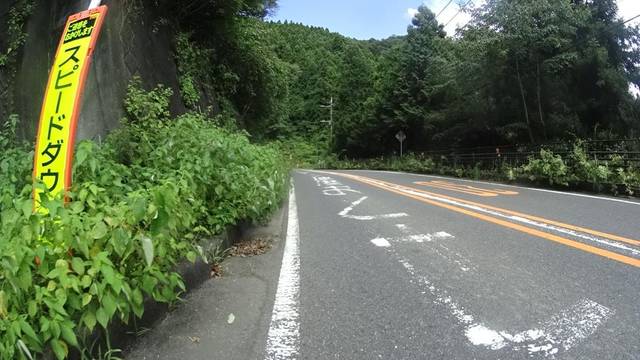
Region: Japan
Coordinates: 35.621, 139.224